Interaction volume radius: 5 \u00c5
Interaction volume height: 10 \u00c5
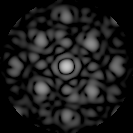
Disorder parameter: 0.3806